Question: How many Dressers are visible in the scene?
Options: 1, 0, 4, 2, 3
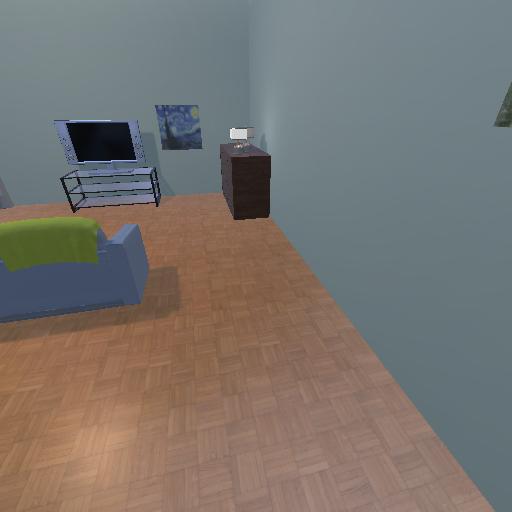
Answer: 1